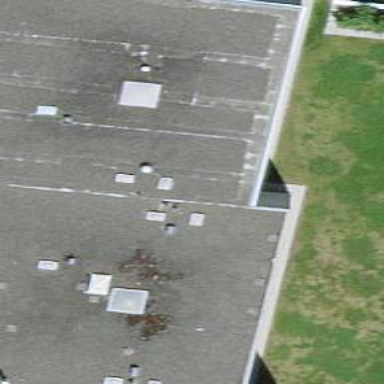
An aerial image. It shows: Flat-roofed residential building.